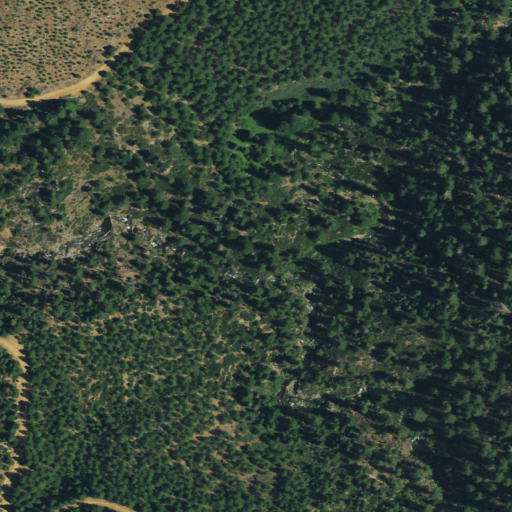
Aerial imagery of valley in California named Hunters Valley containing evergreen forest, grassland, and shrub